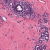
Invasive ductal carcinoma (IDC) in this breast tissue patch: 0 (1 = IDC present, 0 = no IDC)